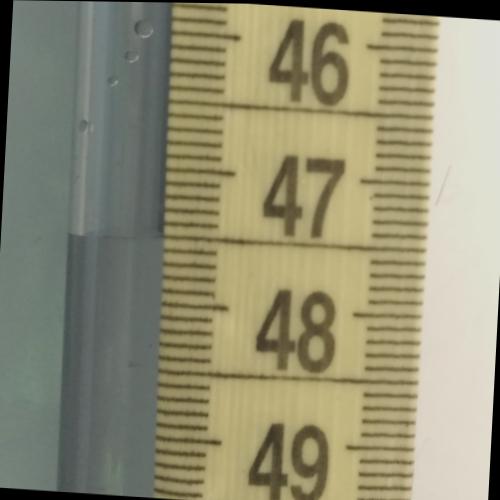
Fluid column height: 47.5 cm